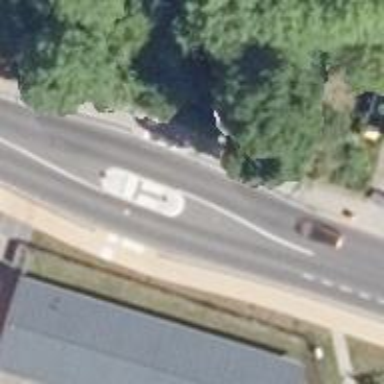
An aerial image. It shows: Secondary road with asphalt surface. It has separate lane for cyclists on the left and sidewalks on both sides.